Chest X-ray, AP view. Patient: 71 years old, sex F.
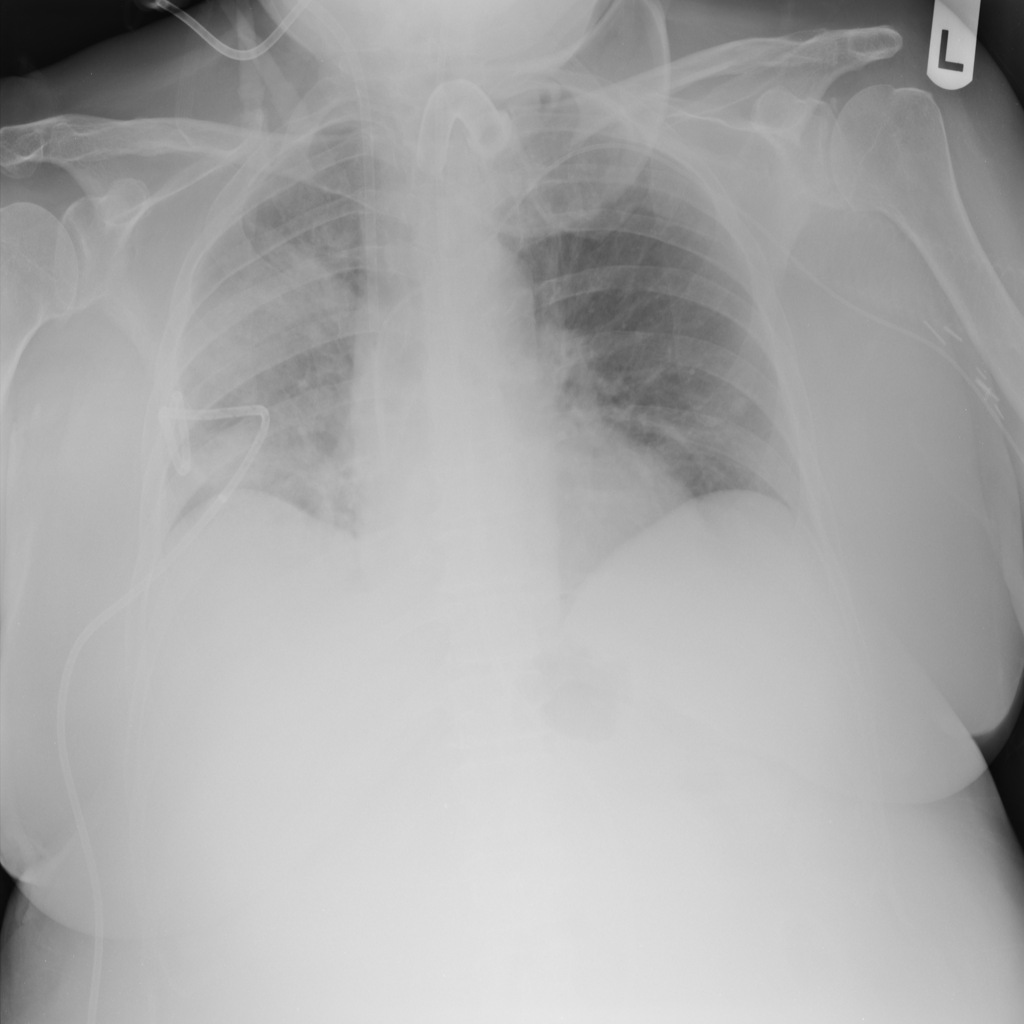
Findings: Nodule